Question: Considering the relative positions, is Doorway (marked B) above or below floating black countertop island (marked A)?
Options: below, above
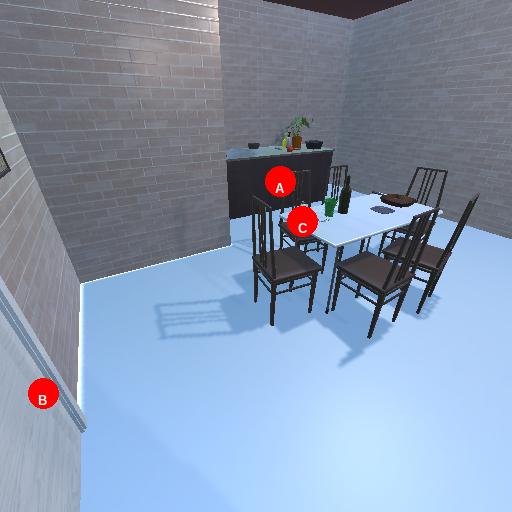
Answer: below